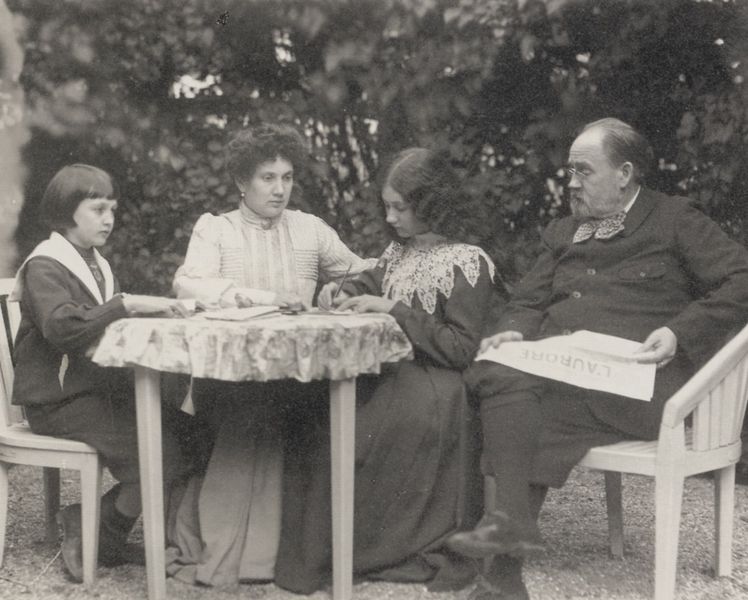
Titel: Mantes. Im Garten von Verneuil
Künstler: Francois Emile Zola
Schlagwörter: baum, feder, gruppe, mann, schatten, wasser, weiß, bäume, frauen, mädchen, sitzen, zola, frankreich, frau, frisur, grau, haar, hintergrund, holz, kleid, kleider, licht, ohrring, schwarz, stuhl, stühle, terasse, tisch, blick, gras, park, rasen, wiese, gesellschaft, schleife, alt, anzug, bart, gesichter, hemd, jacke, blicke, kragen, spitze, portrait, porträt, tischbein, tischdecke, tischtuch, natur, strauch, busch, büsche, gebüsch, gewand, haare, sessel, sitzend, decke, eltern, familie, familienporträt, kind, mutter, ohrringe, personen, tochter, vater, pflanzen, brosche, knopf, scheitel, wald, kinder, garten, papier, lehne, italien, schuhe, unterricht, russland, hecke, spielen, lesen, stuhllehne, junge, knöpfe, fliege, foto, fotografie, photographie, spiel, knabe, buch, bub, tischbeine, schwarz weiss, künstler, zeitung, brille, bürgertum, schuh, stift, matrosenanzug, photo, besuch, ehepaar, schlips, brief, schreiben, ohring, familienbild, kin, spitzenkragen, kamee, lernen, fotographie, opa, töchter, sohn, familienportrait, hefte, grossvater, schreibend, sacko, fotographi, altmodisch, gartentisch, grsa, hausaufgaben, frankfreich, schularbeit, schwarweiß, 1900, schweizweiß, unterrricht, bildungsbürgertum, gartten, familie#tisch